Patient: sex M, age 57
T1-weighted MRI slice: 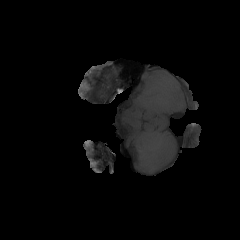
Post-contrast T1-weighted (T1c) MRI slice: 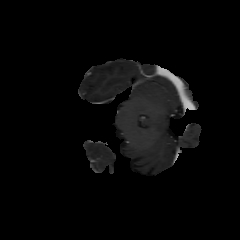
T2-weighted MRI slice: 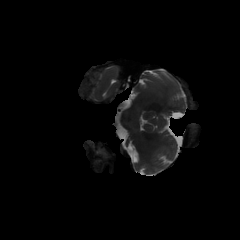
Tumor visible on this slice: no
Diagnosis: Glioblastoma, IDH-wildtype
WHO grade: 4